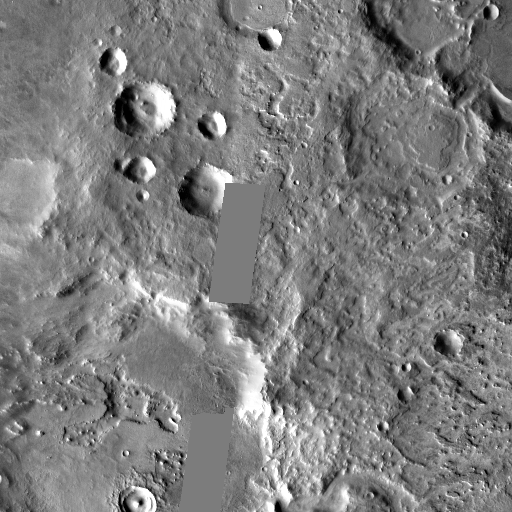
Crater classes present: Background, Other, Buried